Field crop: tomato
Growth stage: 1
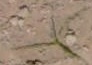
Species: cyperus